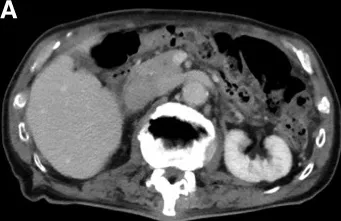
CT findings in the abdomen:. Preoperative.
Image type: radiology (ct)